Brain MRI, t1w sequence, axial 2D slice.
Patient: age 50, sex M, weight 95 kg, height 1.95 m
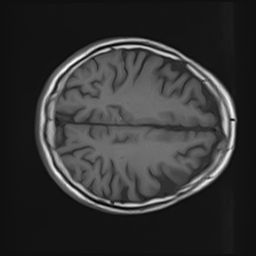